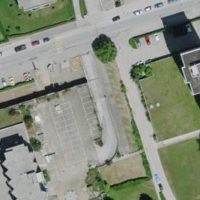
EUNIS habitat code: 54
Species observed at this site:
Hippocrepis emerus